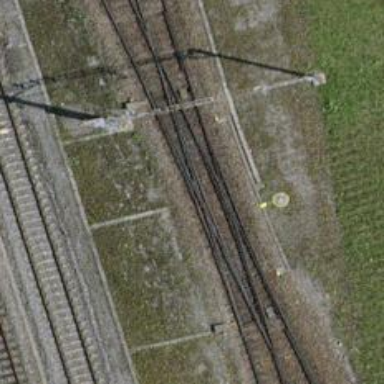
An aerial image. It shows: Railway switch.